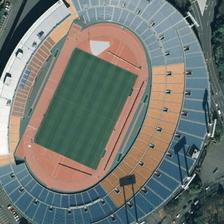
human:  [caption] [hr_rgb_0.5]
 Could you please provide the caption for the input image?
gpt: a playground is in a stadium near some green trees and some cars .

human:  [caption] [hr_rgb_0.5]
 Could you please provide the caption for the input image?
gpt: in the middle of the stadium are broad football field .

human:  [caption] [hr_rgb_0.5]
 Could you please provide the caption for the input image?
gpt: a playground is in a stadium near some green trees and some cars .

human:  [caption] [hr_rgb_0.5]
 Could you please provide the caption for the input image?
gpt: the stadium is surrounded by dark green trees .

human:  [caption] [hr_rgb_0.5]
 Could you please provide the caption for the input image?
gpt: the stadium is surrounded by dark green trees .